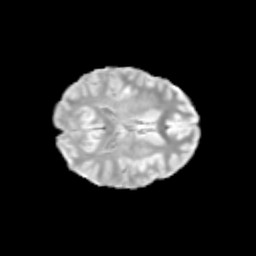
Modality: T2w
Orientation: axial
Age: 11
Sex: female
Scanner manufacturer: siemens
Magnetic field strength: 3 T
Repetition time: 3.8 s
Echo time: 0.07 s